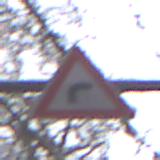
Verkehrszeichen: KurveRechts
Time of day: Midday
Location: Outdoor (Nature)
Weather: Overcast
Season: Autumn
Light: Natural